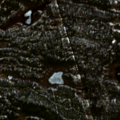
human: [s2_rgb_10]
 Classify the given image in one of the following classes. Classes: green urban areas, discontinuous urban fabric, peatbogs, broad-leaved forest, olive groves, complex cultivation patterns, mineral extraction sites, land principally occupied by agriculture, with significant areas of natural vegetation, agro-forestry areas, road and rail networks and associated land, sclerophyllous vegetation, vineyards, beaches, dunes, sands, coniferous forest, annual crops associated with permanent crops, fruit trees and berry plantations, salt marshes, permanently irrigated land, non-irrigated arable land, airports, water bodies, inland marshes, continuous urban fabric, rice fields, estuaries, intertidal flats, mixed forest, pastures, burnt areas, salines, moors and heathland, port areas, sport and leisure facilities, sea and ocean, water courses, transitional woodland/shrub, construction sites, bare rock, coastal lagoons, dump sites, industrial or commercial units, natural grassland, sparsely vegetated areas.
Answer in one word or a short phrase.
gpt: coniferous forest, mixed forest